Question: I'm trying to setup a simple layout that is constituted with two columns,
One floats to the left, like a sidebar. The other naturally "floats" to the right side, by setting a left margin.
(I wanted to horizontally align the two elements)
But I got an extra margin on top of the left element, as seen in this picture:

Attached source code <URL>
'''
<html><head>
<style>
.leftbar {
float: left;
}
.userinfo-meta {
border: 3px solid #666;
min-height: 300px;
}
.post {
min-height: 100px;
margin-left: 21%;
width: 60%;
border: 3px solid #876;
}
</style>
</head>
<body>
<div class="post">This element should be on the same level as the right</div>
<div class="userinfo-meta leftbar">This one floats to the left</div>
</body></html>
'''
P.S I can't use a negative margin-top for the left element, the height of the other element
varies ... If that changes, the margin-top need to be adjusted again.
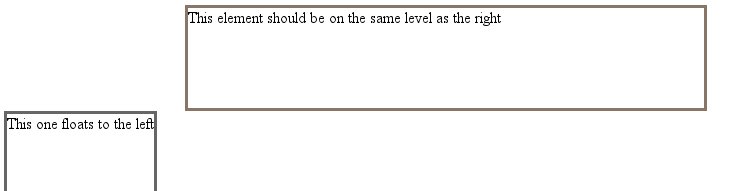
Answer: You need to change the order in the HTML markup like this :
'''
<div class="userinfo-meta leftbar">This one floats to the left</div>
<div class="post">This element should be on the same level as the right</div>
'''
<URL>